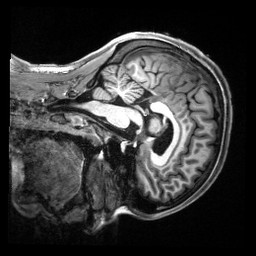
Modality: T1w
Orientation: sagittal
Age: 22
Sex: female
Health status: healthy
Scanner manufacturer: siemens
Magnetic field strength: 3 T
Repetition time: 2.5 s
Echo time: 0.00222 s